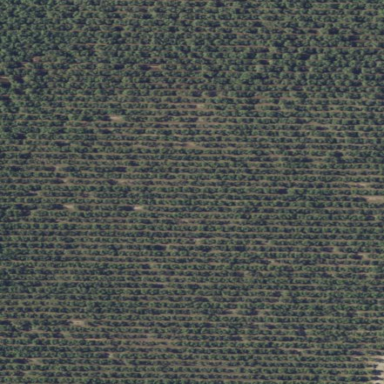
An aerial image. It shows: Almond orchard with rows of almond trees.